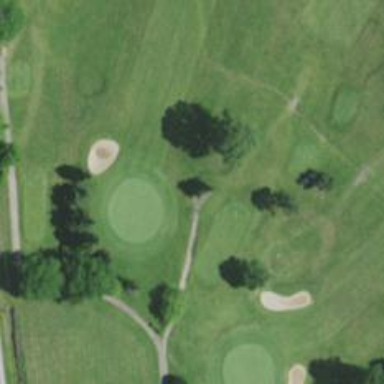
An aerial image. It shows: Path used for both walking and golf.